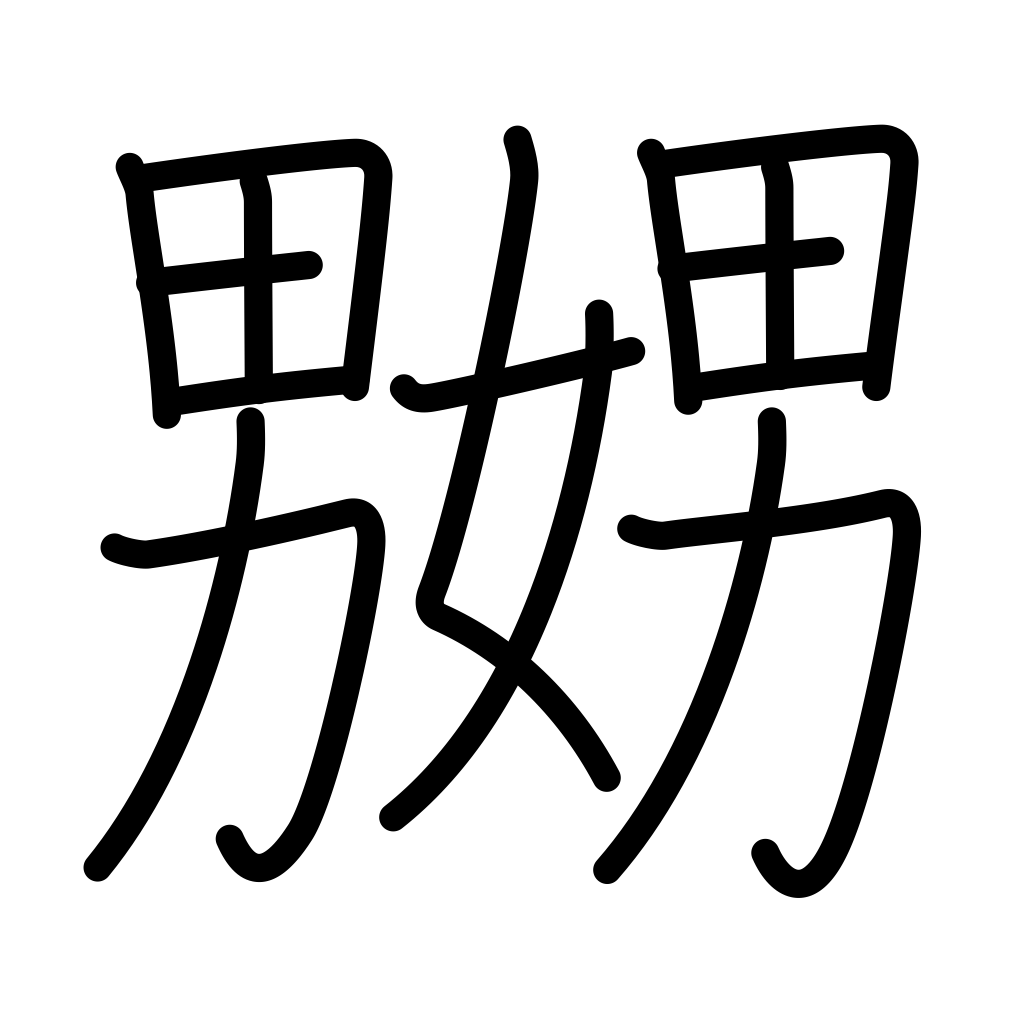
Meaning: sport with, ridicule, tease